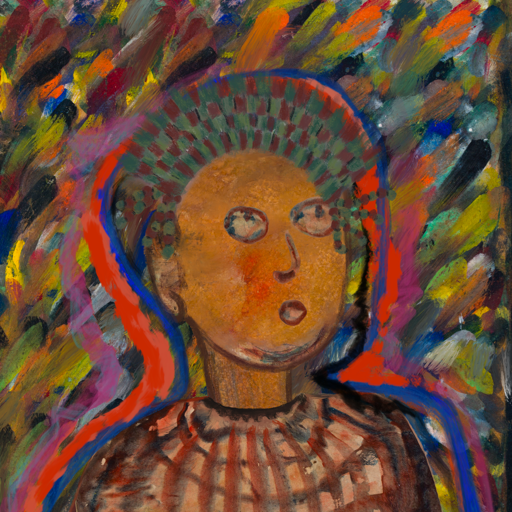
Background: An_Impression, Head And Neck Side: Pipe, Face Side: Orphan, Bust: Orphan, Hair Side: Experience, Head Accessory: After_Raid_Crown, Second Necklace: Blank, Necklace: Blank, Baby: Blank